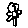
Label: flower